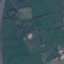
Land use / land cover: Pasture